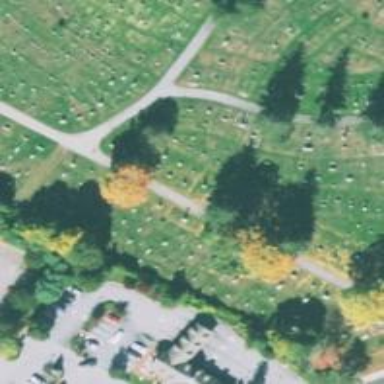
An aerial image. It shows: Grave with cross in the cemetery.